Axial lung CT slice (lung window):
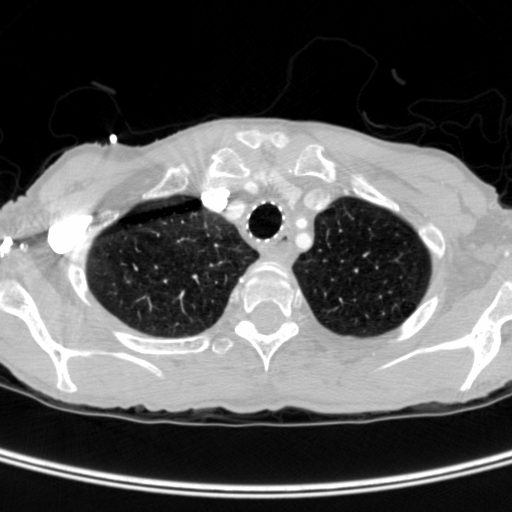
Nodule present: no